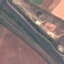
Label: Highway